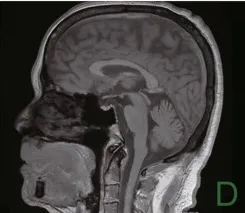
There was no noticeable abnormality in cranial magnetic resonance imaging (D-F).
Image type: radiology (mri)